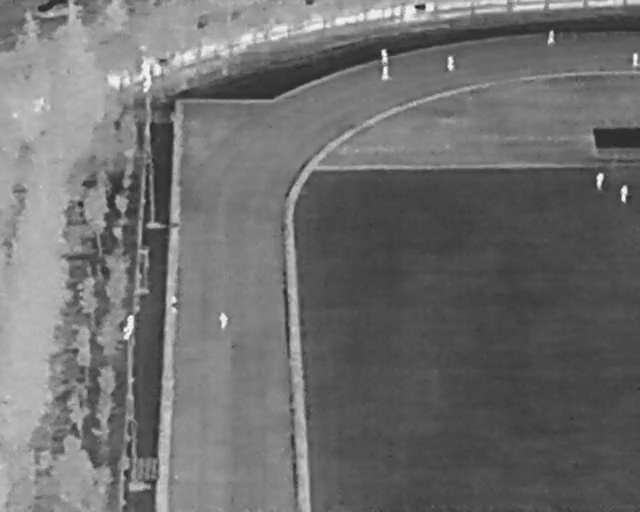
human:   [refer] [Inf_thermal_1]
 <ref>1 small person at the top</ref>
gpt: <box>[[58, 13, 61, 15, 2]]</box>

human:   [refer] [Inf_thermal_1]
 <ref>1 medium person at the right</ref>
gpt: <box>[[95, 36, 99, 38, 2]]</box>

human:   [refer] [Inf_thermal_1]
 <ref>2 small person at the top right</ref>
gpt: <box>[[85, 6, 87, 7, 2], [98, 10, 100, 12, 2]]</box>